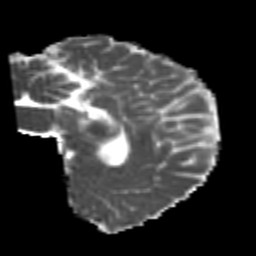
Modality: MD
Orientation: sagittal
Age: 26
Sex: male
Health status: healthy
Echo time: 0.074 s